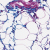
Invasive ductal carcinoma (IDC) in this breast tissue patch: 0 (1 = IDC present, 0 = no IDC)